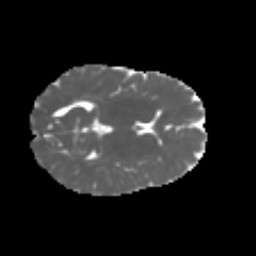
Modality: MD
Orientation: axial
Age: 6
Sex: male
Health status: healthy